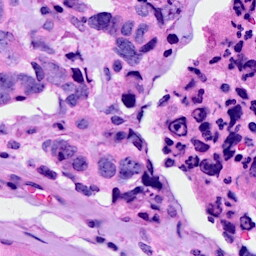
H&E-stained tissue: Breast